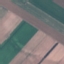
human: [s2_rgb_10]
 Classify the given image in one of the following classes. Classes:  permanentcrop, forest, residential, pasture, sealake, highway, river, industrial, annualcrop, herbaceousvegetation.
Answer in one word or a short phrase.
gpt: AnnualCrop